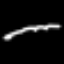
Label: squiggle